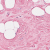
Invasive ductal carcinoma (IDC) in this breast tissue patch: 0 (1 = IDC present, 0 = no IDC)